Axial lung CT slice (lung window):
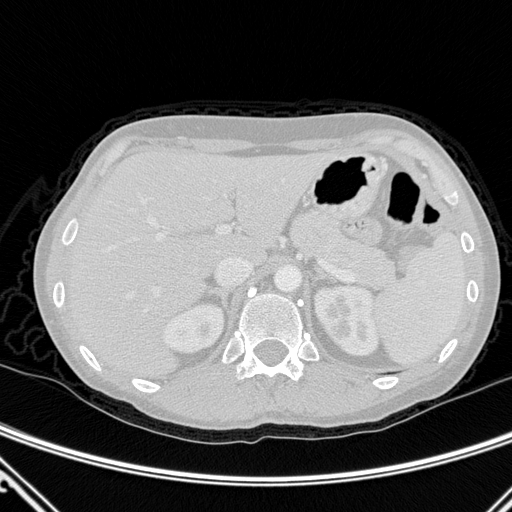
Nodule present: no